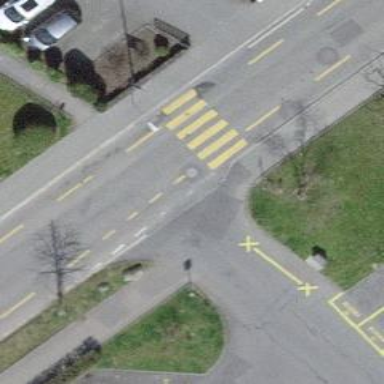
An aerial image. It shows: Kerb barrier.